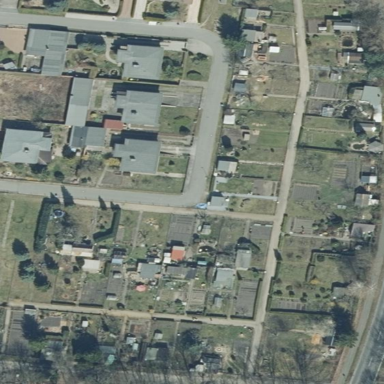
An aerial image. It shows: Area designated for allotments.